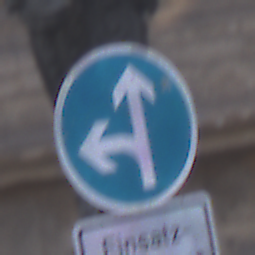
Verkehrszeichen: VorgeschriebeneFahrtrichtungGeradeausOderLinks
Zusatzzeichen unten: BesondereFahrzeugeUndTransportgueter3
Umgebung: Outdoor, Urban
Tageszeit: SunriseSunset
Wetter: PartlyCloudy
Licht: Natural
Jahreszeit: NotSpecified
Kontrast: LowContrast